Field crop: maize
Growth stage: 2
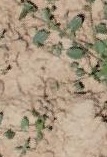
Species: convolvulus